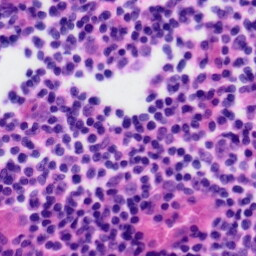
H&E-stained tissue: Tonsil